Interaction volume radius: 10 \u00c5
Interaction volume height: 15 \u00c5
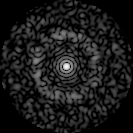
Disorder parameter: 0.8118